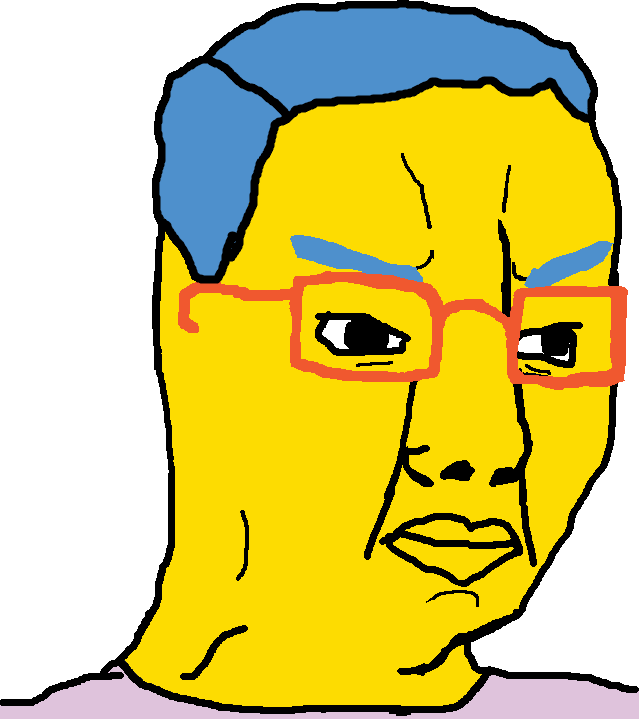
Label: 5_Poljak